Chest X-ray. View position: AP
Patient age: 15
Patient sex: F
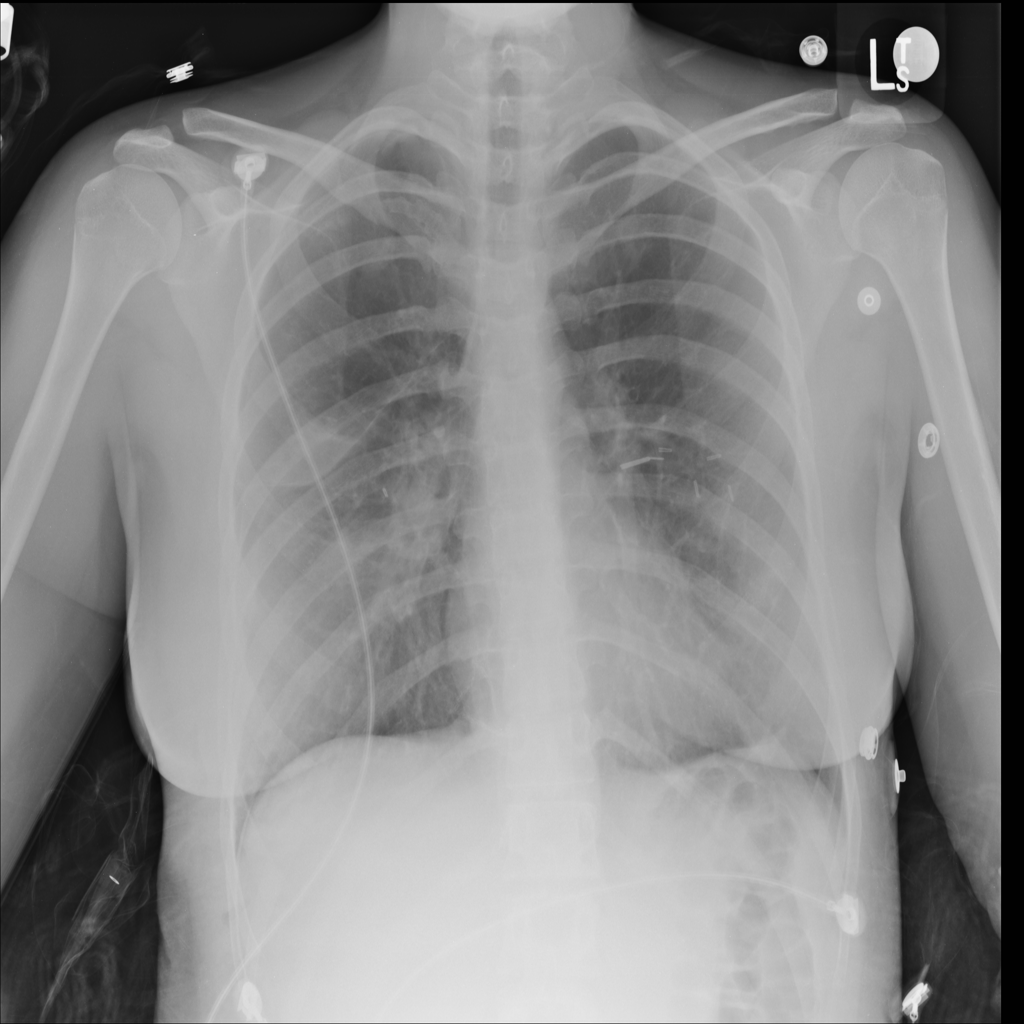
Finding: Pneumothorax